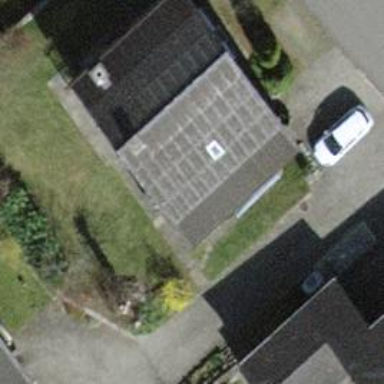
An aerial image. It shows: Building with tile roof.